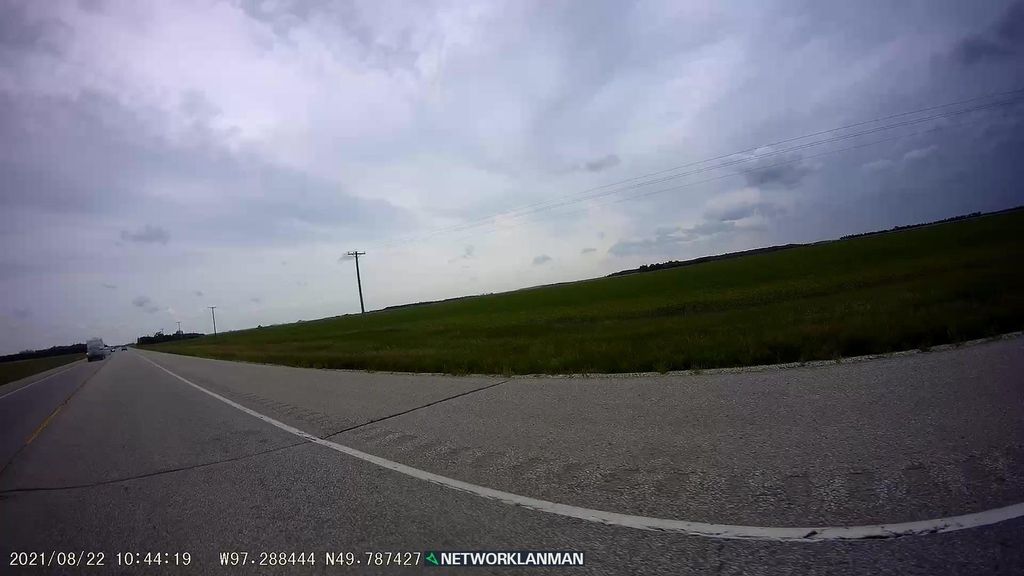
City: winnipeg